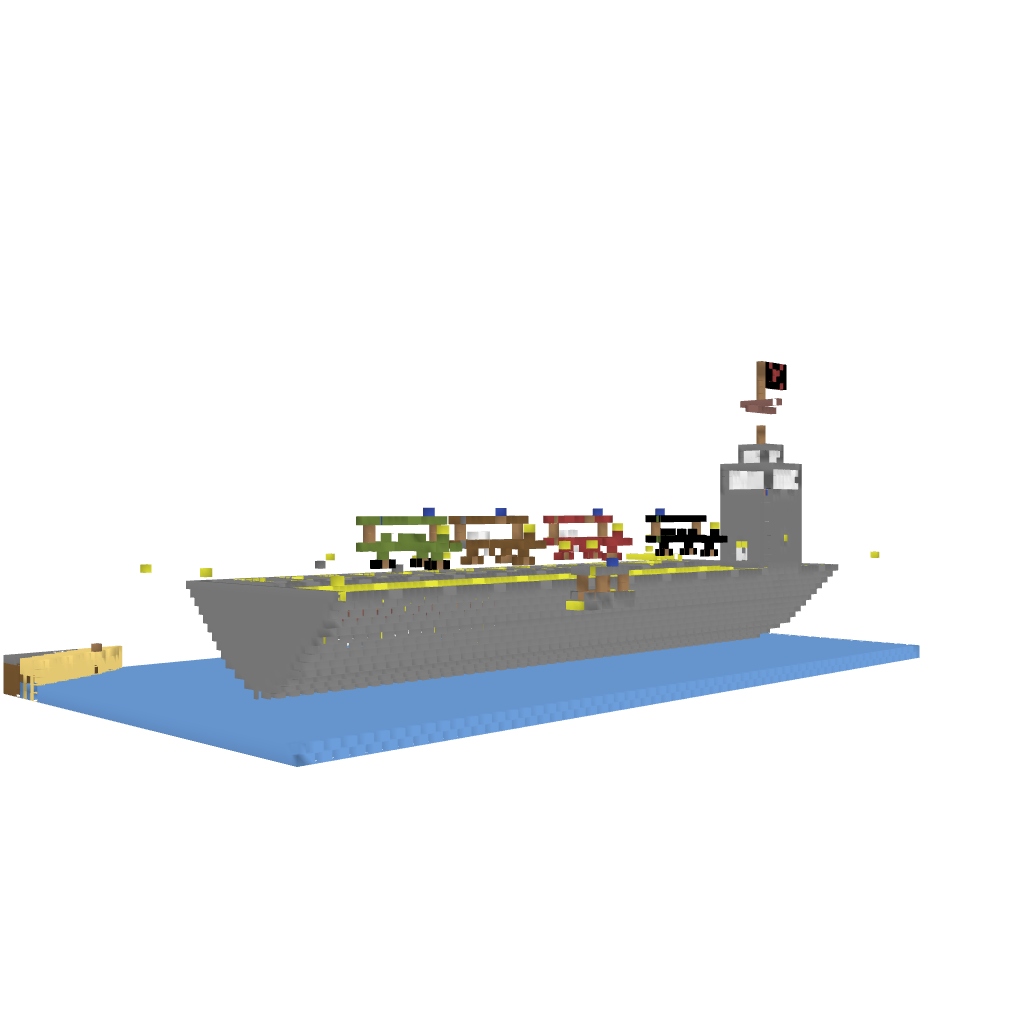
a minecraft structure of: Carrier bad low quality